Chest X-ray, PA view. Patient: 27 years old, sex F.
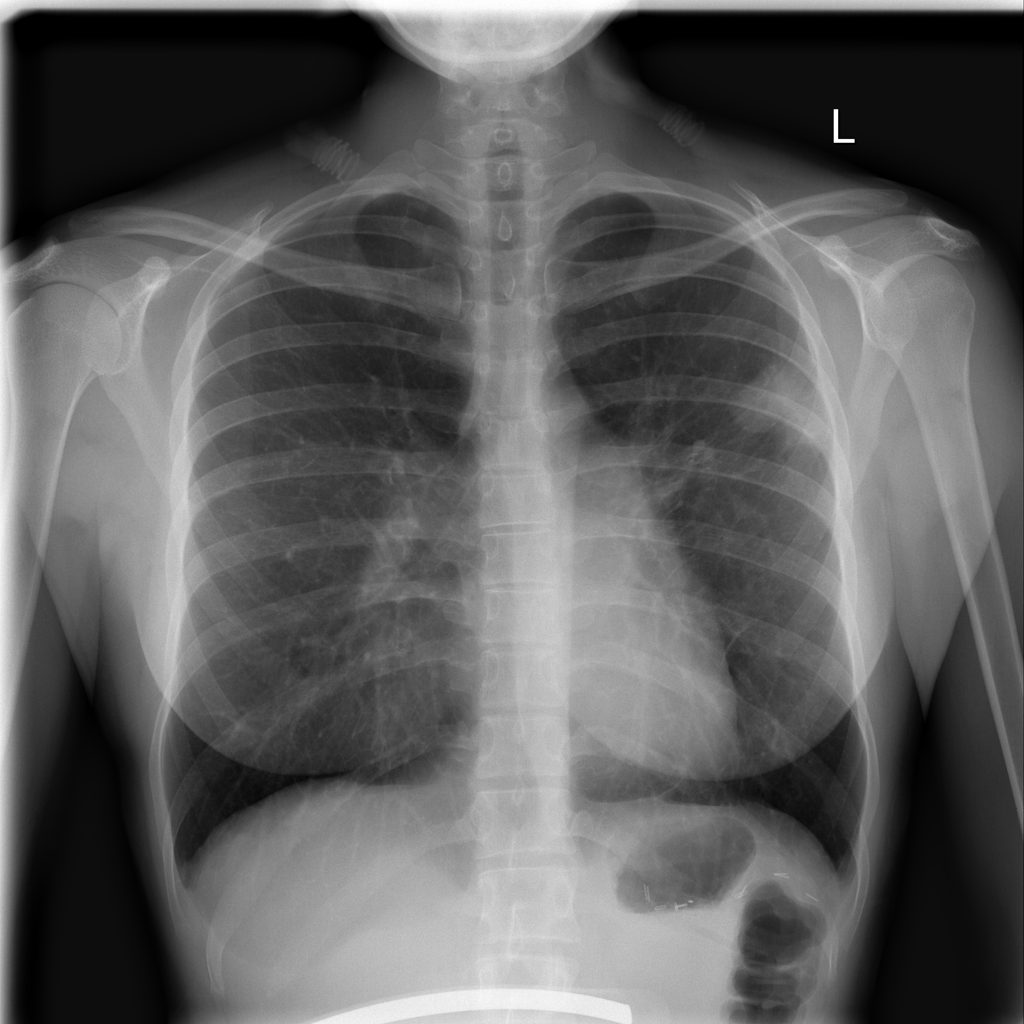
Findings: Consolidation, Effusion